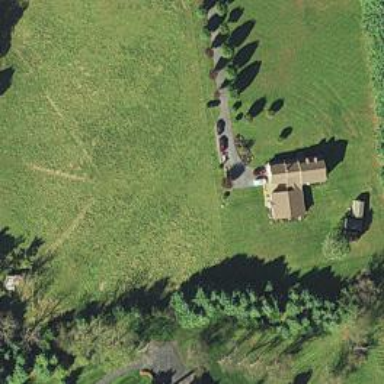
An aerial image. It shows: Driveway.